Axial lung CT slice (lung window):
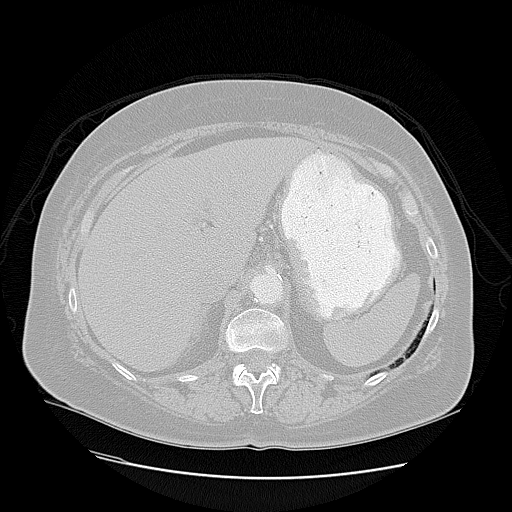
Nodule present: no